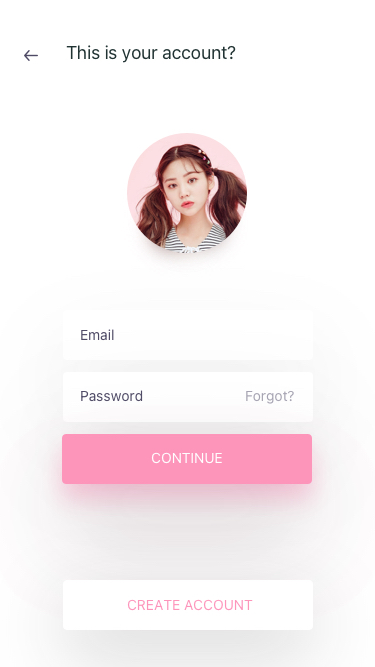
Text in this UI design:
Email
Forgot?
Password
Create ACcount
This is your account?